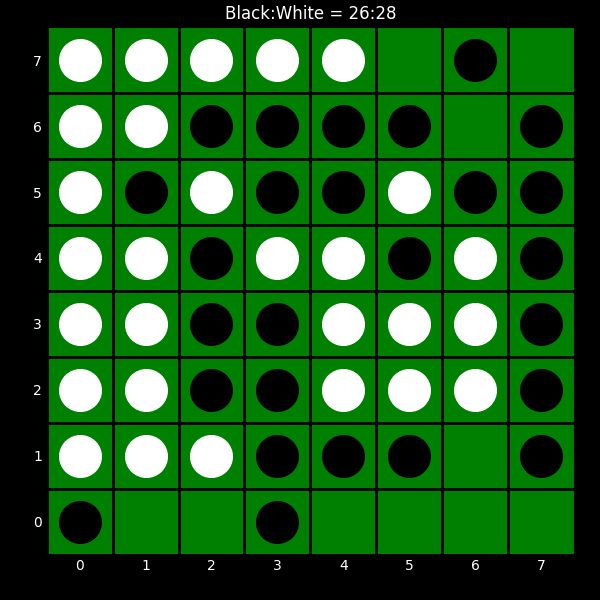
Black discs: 26
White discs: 28